Field crop: maize
Growth stage: 2
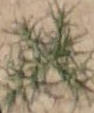
Species: salsola